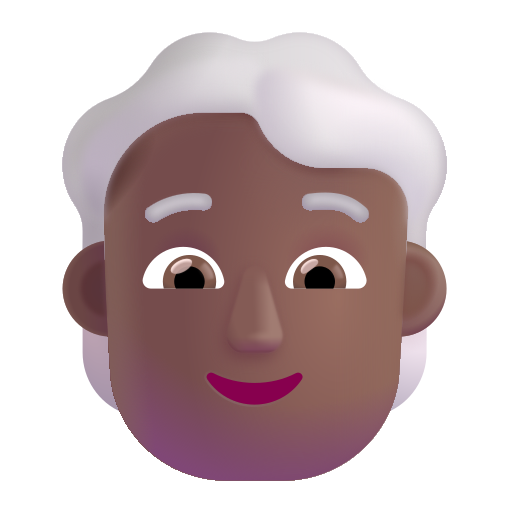
person white hair color  dark